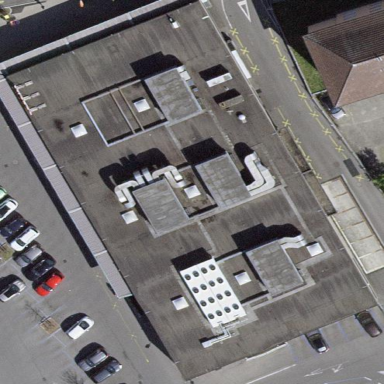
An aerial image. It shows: Commercial building housing supermarket.